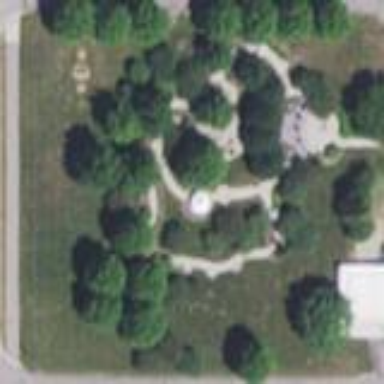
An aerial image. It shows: Lovely park for leisure and relaxation.